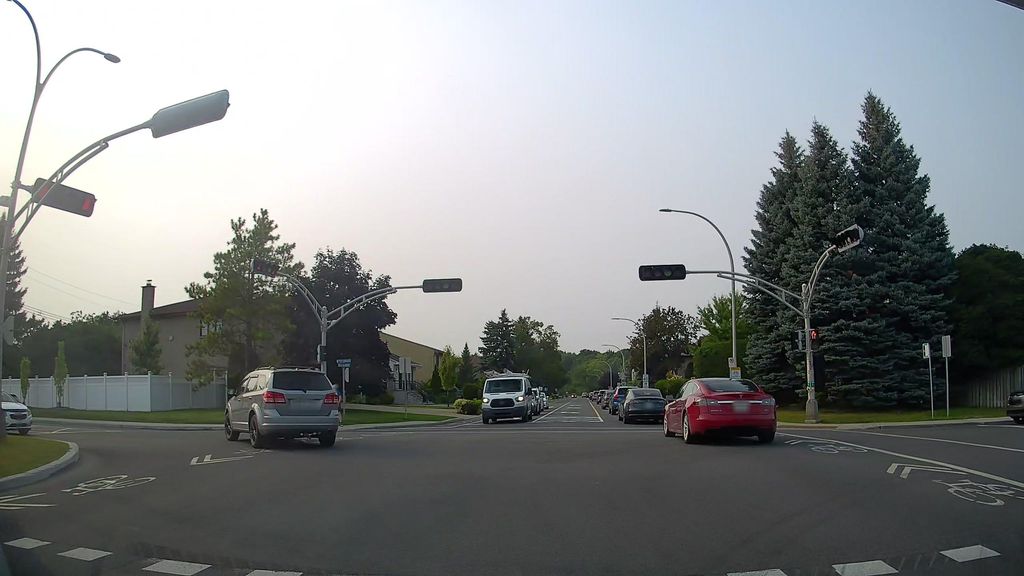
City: montreal